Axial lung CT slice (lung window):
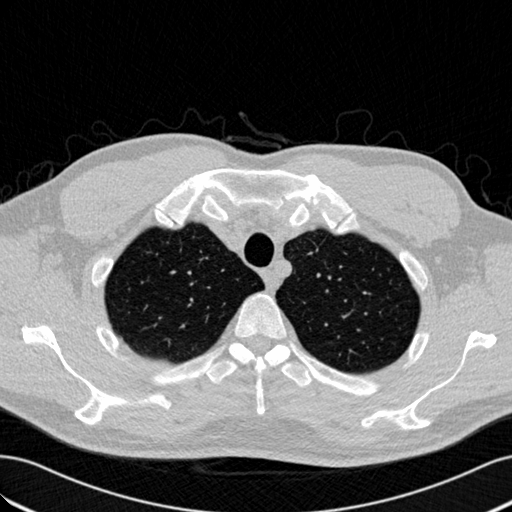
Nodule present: no